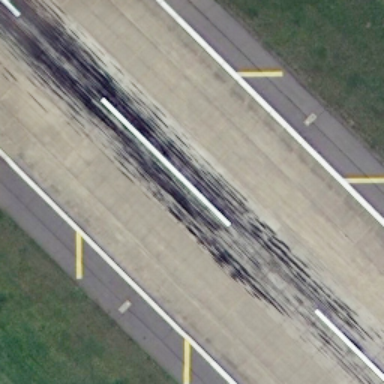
It is a straight runway with some mark lines on it .